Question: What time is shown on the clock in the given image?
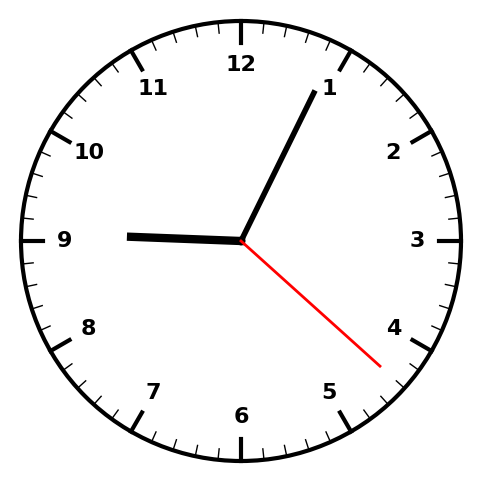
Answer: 09:04:22